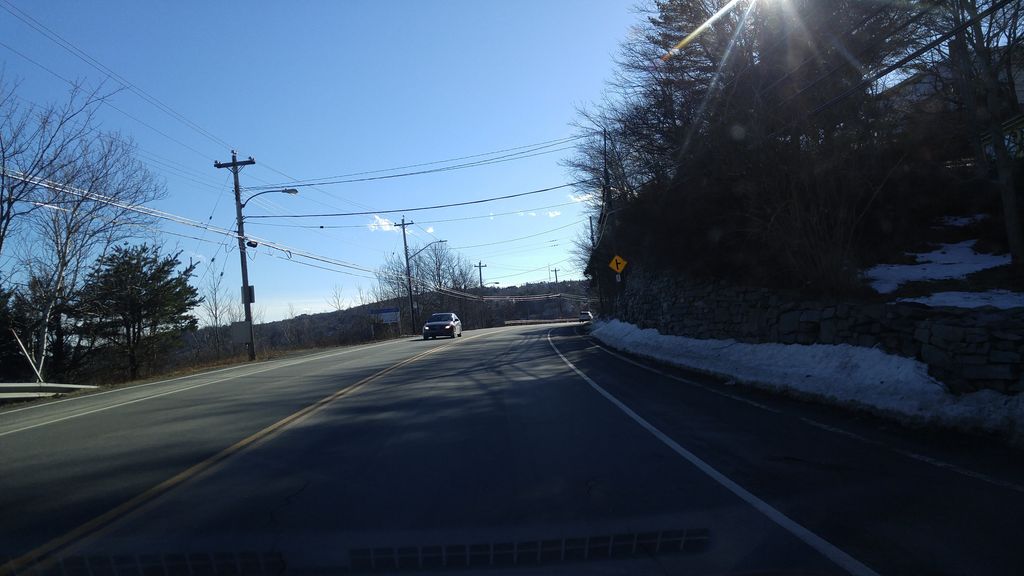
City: halifax